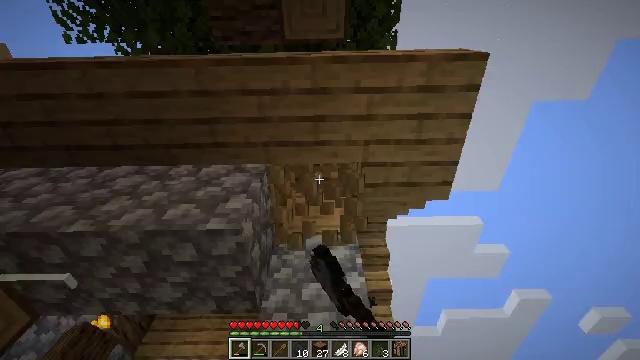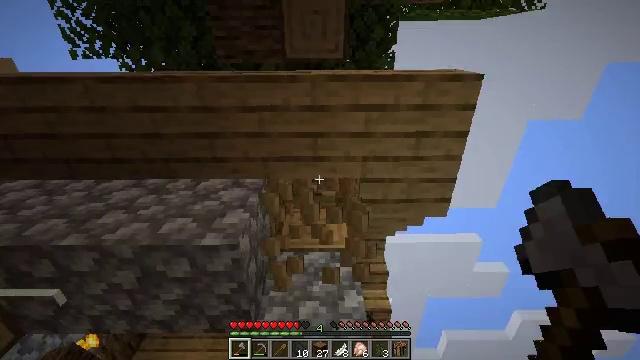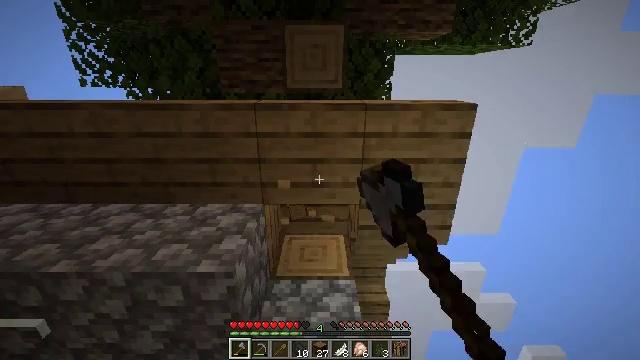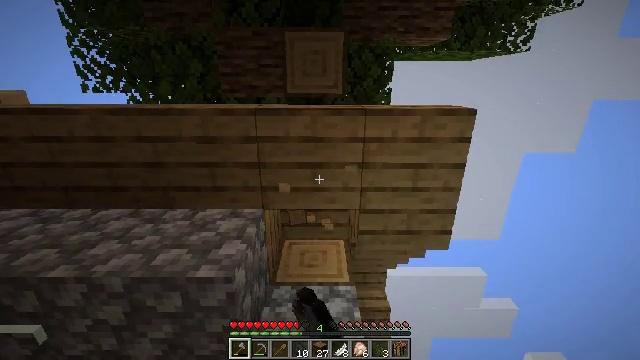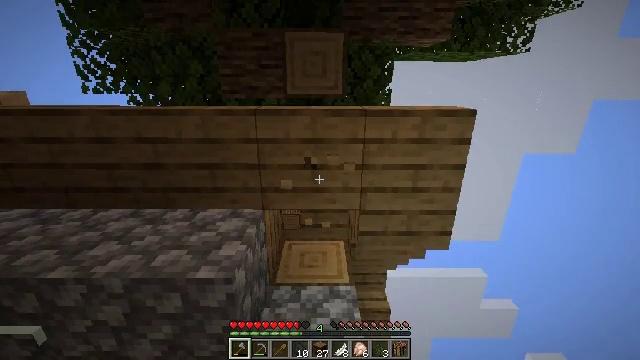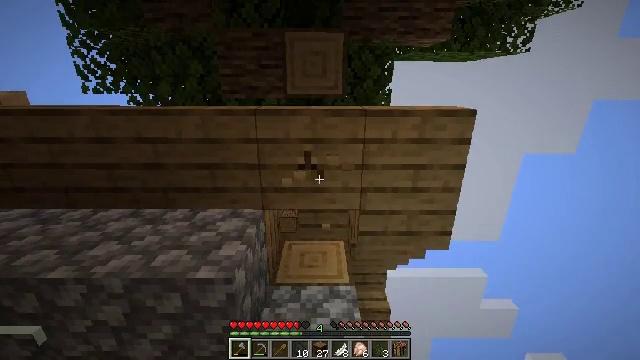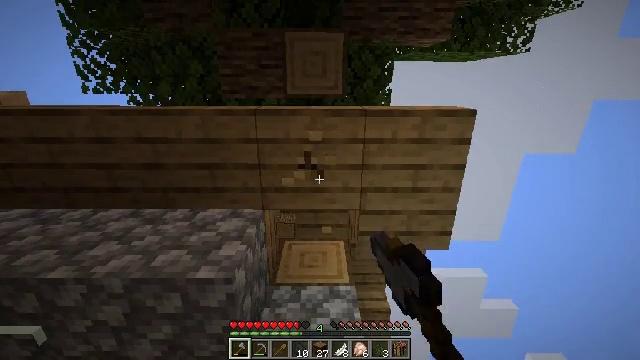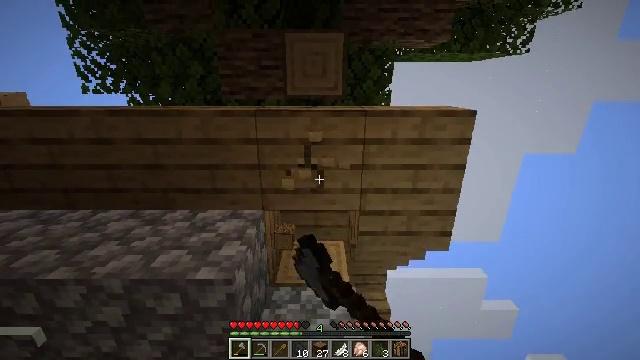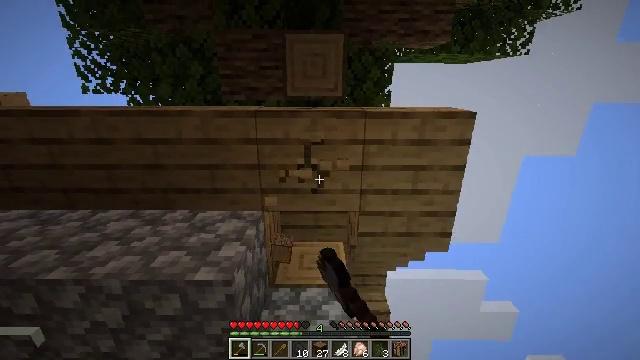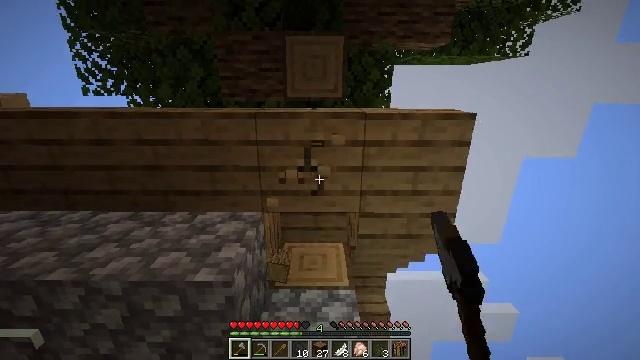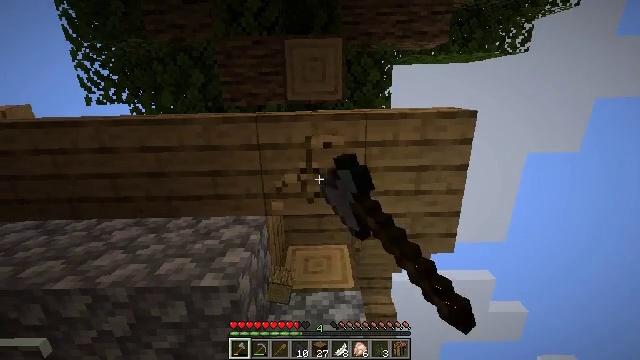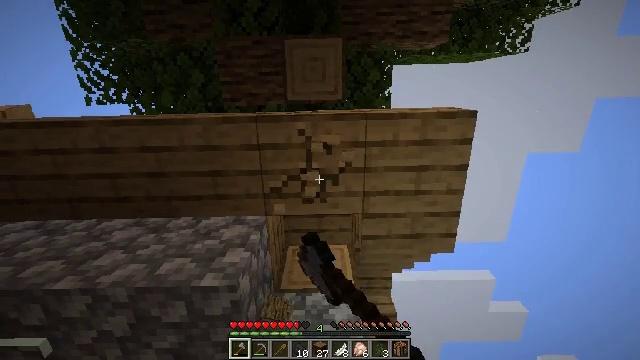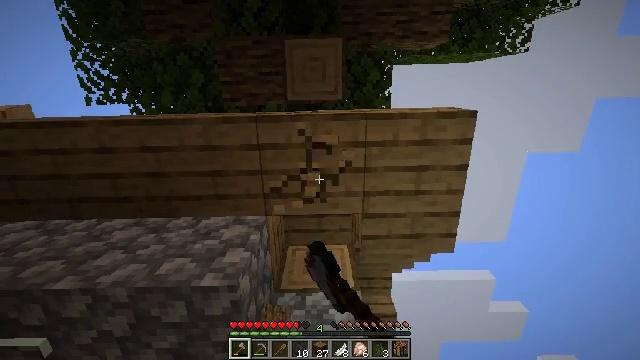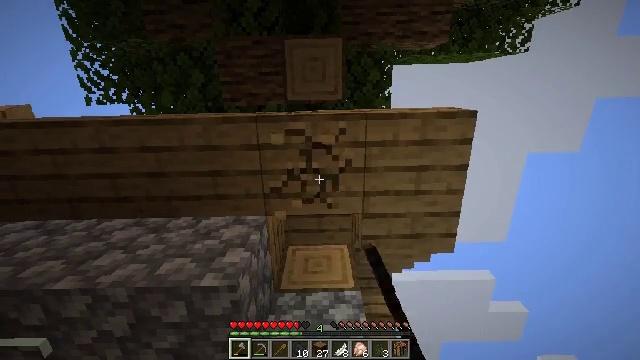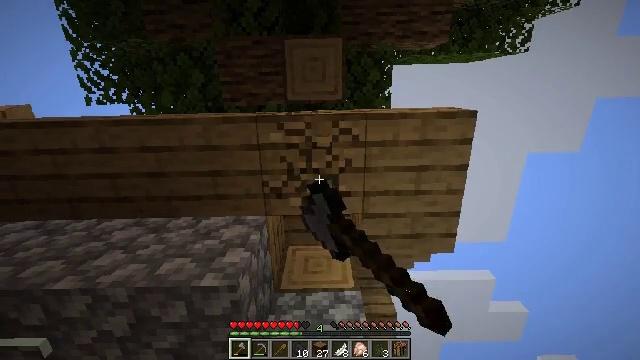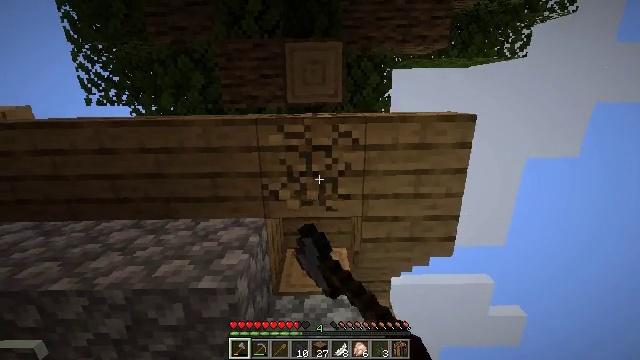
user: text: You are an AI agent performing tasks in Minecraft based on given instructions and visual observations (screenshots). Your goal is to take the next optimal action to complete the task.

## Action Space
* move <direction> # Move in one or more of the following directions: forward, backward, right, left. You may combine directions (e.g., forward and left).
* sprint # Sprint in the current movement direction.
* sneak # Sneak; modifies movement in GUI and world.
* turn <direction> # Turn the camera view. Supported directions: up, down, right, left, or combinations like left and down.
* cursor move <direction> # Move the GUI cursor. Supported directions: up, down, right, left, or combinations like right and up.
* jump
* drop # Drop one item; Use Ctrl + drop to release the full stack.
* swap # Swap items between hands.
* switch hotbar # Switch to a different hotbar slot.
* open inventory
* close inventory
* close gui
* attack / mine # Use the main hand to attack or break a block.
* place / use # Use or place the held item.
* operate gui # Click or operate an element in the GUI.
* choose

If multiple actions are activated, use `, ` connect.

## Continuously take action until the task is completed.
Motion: motion action
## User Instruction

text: Attack the oak stairs to recycle them.
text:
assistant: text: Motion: turn up, attack / mine
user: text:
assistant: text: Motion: turn up, attack / mine
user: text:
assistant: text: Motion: turn up, attack / mine
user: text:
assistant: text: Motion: attack / mine
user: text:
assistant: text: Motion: attack / mine
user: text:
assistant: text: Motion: attack / mine
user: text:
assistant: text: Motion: attack / mine
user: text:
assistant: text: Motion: attack / mine
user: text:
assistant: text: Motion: attack / mine
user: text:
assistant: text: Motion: turn left, attack / mine
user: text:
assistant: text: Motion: attack / mine
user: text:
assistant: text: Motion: attack / mine
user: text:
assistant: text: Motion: attack / mine
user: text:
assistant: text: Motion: attack / mine
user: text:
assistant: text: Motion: attack / mine
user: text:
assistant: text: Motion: turn right, attack / mine
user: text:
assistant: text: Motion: turn right, attack / mine
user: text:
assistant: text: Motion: attack / mine
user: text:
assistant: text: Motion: attack / mine
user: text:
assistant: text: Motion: attack / mine
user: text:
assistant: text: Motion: attack / mine
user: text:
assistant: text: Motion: turn right, attack / mine
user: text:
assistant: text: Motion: turn right, attack / mine
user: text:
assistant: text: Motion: attack / mine
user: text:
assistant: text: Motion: attack / mine
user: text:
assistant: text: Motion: attack / mine
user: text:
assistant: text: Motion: turn right and down, attack / mine
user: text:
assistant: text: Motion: turn right, attack / mine
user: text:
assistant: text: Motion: attack / mine
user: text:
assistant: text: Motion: attack / mine